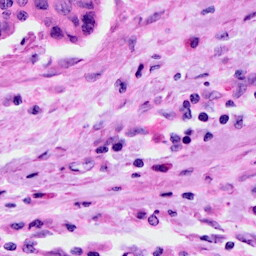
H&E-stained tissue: Cervix